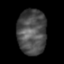
Tissue: skin
Cell type: Epithelial cells
Senescence score: 0.2837
Nuclear area (px): 1297
Mean DAPI intensity: 76.758